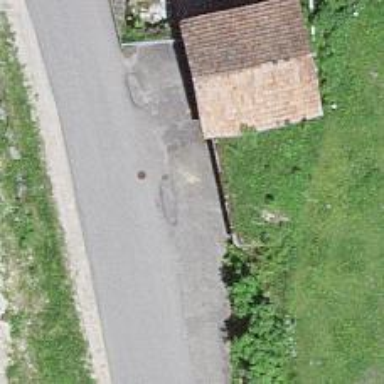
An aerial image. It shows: Garage.